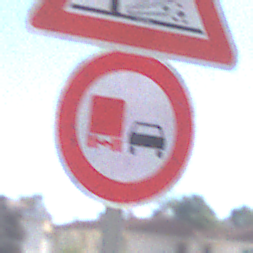
Verkehrszeichen: UeberholverbotKraftfahrzeuge
Zusatzzeichen oben: SplittSchotter
Umgebung: Outdoor, Suburban
Tageszeit: MorningAfternoon
Wetter: PartlyCloudy
Licht: Natural
Jahreszeit: NotSpecified
Kontrast: HighContrast